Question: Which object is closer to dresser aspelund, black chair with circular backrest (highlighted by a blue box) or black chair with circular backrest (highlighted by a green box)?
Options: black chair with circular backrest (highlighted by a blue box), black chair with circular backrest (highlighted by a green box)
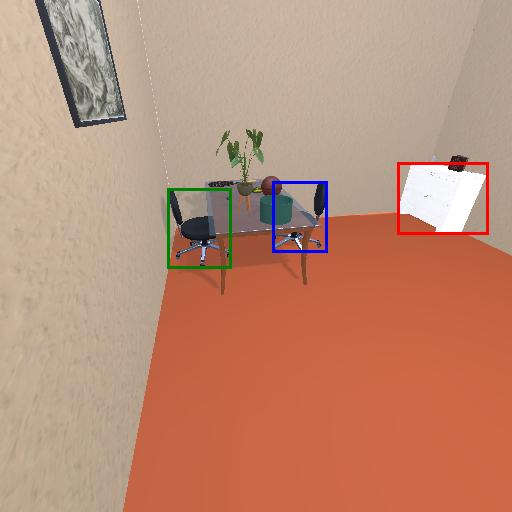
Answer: black chair with circular backrest (highlighted by a blue box)